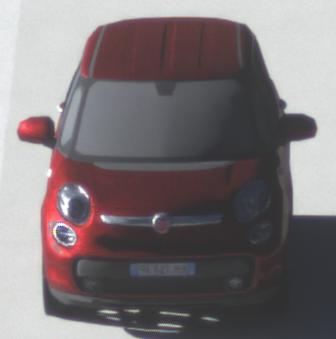
Make: Fiat
Model: 500L 1.4 16V
Detailed model: 500L (199)
Model produced from: 2012/10
Model produced until: 2017/05
Doors: 5
Color: red
Road condition: dry road
Daytime: sunrise or sunset
Contrast: medium contrast